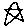
Label: star